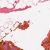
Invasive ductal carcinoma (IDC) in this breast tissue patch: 0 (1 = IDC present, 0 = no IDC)